Question: I have a grid of checkboxes that can be any number of rows or columns wide (it's a bad design I know, but we're replicating a legacy system).

The checkboxes with the pale yellow background will select all checkboxes in the row or column that they're adjacent to.
I normally have a bit of jQuery that'll do this sort of this for a single list of checkboxes:
'''
$(document).ready(function () {
$('.master-checkbox').show();
$('.master-checkbox').click(function () {
$('.section-checkbox').prop('checked', this.checked);
});
$('.section-checkbox').change(function () {
var check = ($('.section-checkbox').filter(":checked").length == $('.section-checkbox').length);
$('.master-checkbox').prop("checked", check);
});
});
'''
I could use the above code 4x to do the job I need, but as the rows and columns could (will) grow in size, does anyone know of a nifty way that I can add the same functionality to my checkboxes without having to duplicate the jQuery code 'n' times?
The jQuery code I've included is the sort of thing I would use if doing this sort of thing with one column of checkboxes and one master checkbox.
For the moment, I've given the checkboxes on the top the classes 'master-sco-0' and 'master-sco-1' respectively and the two on the left I've given the classes 'master-sec-0' and 'master-sec-1'. The 4 in the middle are (from left to right, top to bottom) 'sec-0 sco-0', 'sec-0 sco-1', 'sec-1 sco-0' and 'sec-1 sco-1'.
Here's a <URL> of the problem.
Here's the final solution I came up with from Arun's answer. I've included further triggering of change events to ensure the column/row master check boxes can react to other column/row master check boxes making changes:
'''
<script type="text/javascript">
$(document).ready(function () {
$('.cb-master-col').click(function () {
var isMasterColChecked = this.checked;
var tdMasterPosition = $(this).parent().index();
var $table = $(this).closest('table');
$table.find('td:nth-child(' + (tdMasterPosition + 1) + ') input.cb-child').each(function () {
if (this.checked != isMasterColChecked) {
$(this).prop('checked', isMasterColChecked);
$(this).trigger('change');
}
});
});
$('.cb-master-row').click(function () {
var isMasterRowChecked = this.checked;
$(this).closest('tr').find('input.cb-child').each(function () {
if (this.checked != isMasterRowChecked) {
$(this).prop('checked', isMasterRowChecked);
$(this).trigger('change');
}
});
});
$('.cb-child').change(function () {
var $tr = $(this).closest('tr')
$tr.find('input.cb-master-row').prop('checked', $tr.find('input.cb-child').not(':checked').length == 0);
var tdChildPosition = $(this).parent().index();
var $table = $(this).closest('table');
var $ths = $table.find('thead tr:nth-child(2) th:nth-child(' + (tdChildPosition + 1) + ')');
var $tds = $table.find('tbody td:nth-child(' + (tdChildPosition + 1) + ')');
$ths.find('input.cb-master-col').prop('checked', $tds.find('input.cb-child').not(':checked').length == 0)
});
});
</script>
'''
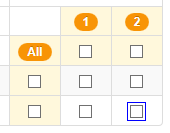
Answer: if you can add an additional class like 'row-master' for the left 2 and 'col-master' for the top 2 also add a class 'child' to other checkboxes
'''
$('.col-master').click(function(){
var idx = $(this).parent().index();
$('table td:nth-child(' + (idx + 1) + ') input.child').prop('checked', this.checked)
})
$('.row-master').click(function(){
$(this).closest('tr').find('input.child').prop('checked', this.checked)
});
$('.child').change(function(){
var $tr = $(this).closest('tr')
$tr.find('input.row-master').prop('checked', $tr.find('.child').not(':checked').length == 0);
var idx = $(this).parent().index(), $tds = $('table td:nth-child(' + (idx + 1) + ')');
$tds.find('input.col-master').prop('checked', $tds.find('input.child').not(':checked').length == 0)
})
'''
Demo: <URL>